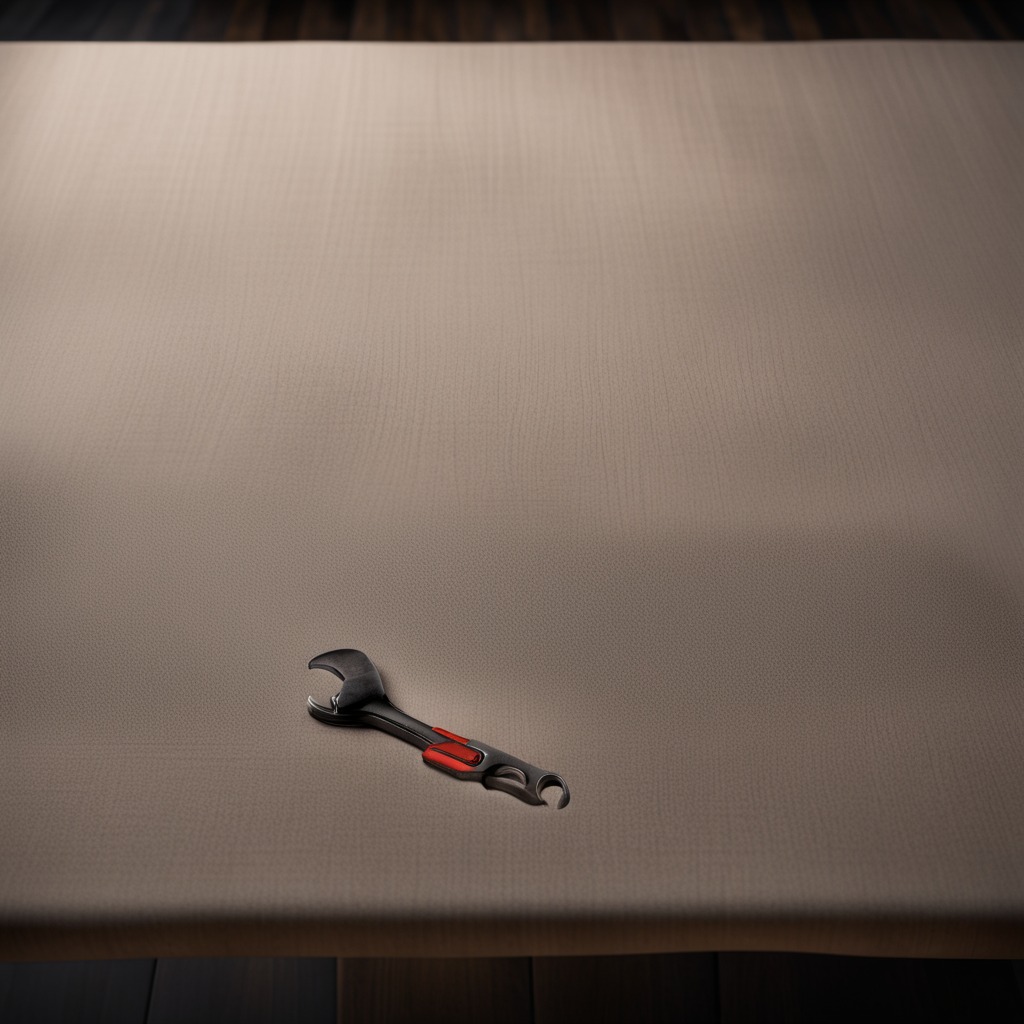
A wrench is lying on a wooden table.